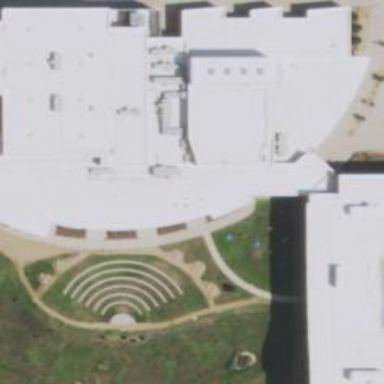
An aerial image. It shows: School building.